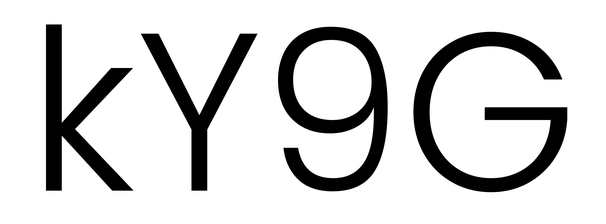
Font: Poppins-Light